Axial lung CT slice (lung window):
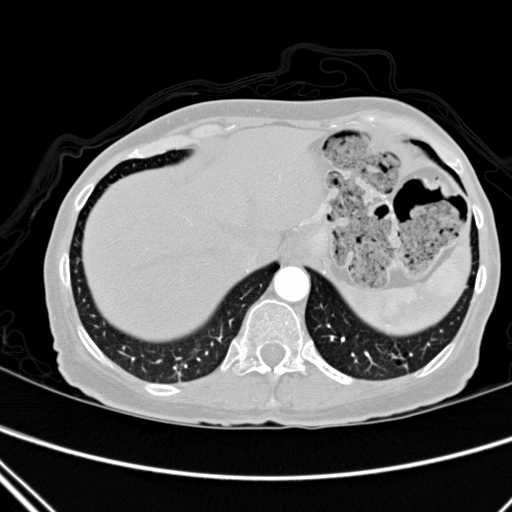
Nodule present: no